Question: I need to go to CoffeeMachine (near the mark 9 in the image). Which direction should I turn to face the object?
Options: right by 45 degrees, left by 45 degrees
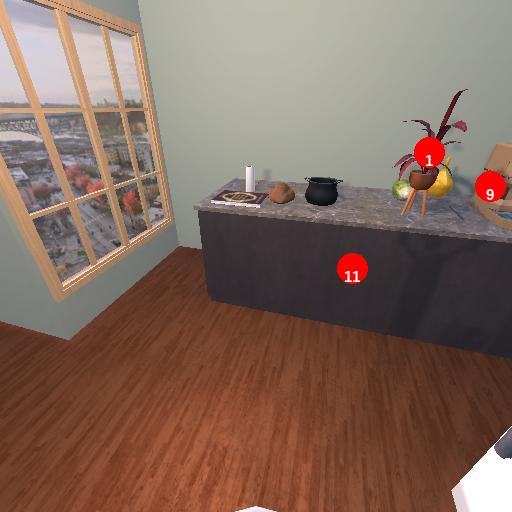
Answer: right by 45 degrees